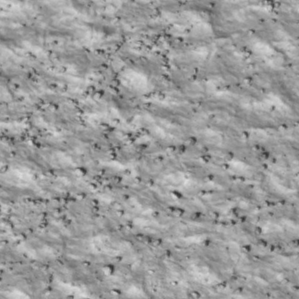
Label: non_frost